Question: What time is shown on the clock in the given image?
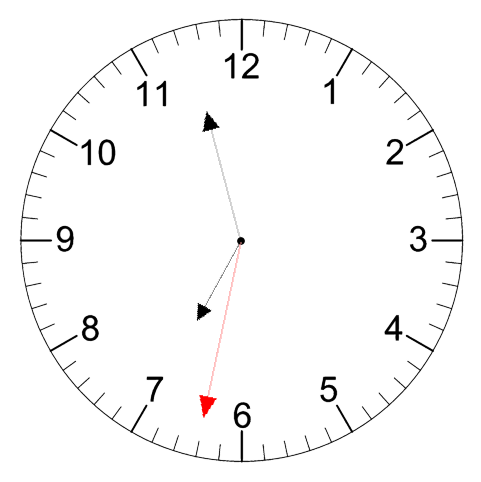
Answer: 06:57:32